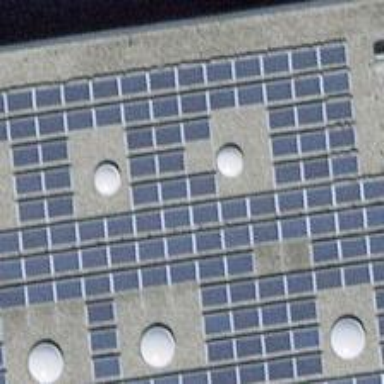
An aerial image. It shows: Solar photovoltaic panel generator on rooftop.